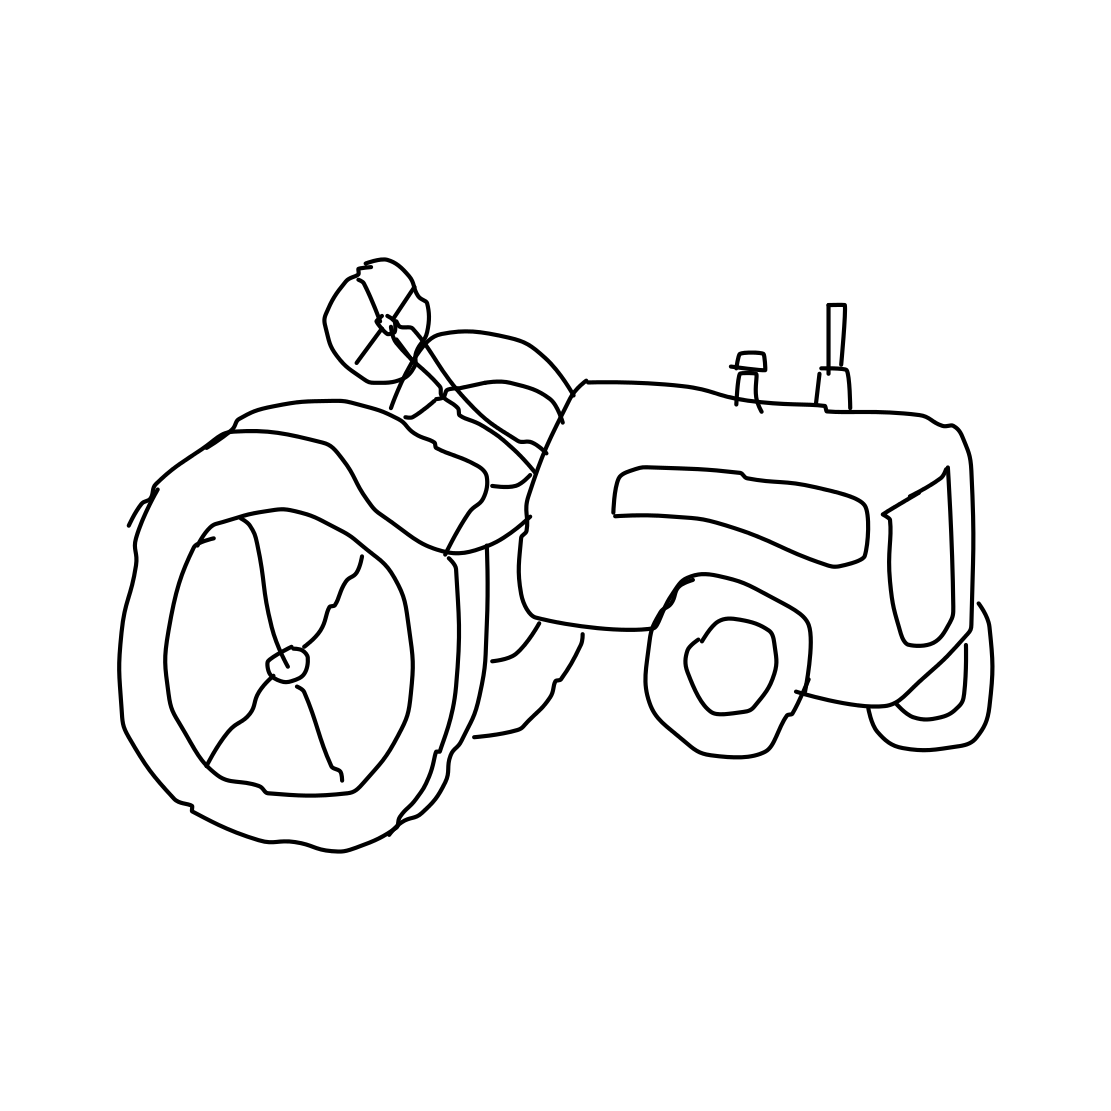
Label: tractor